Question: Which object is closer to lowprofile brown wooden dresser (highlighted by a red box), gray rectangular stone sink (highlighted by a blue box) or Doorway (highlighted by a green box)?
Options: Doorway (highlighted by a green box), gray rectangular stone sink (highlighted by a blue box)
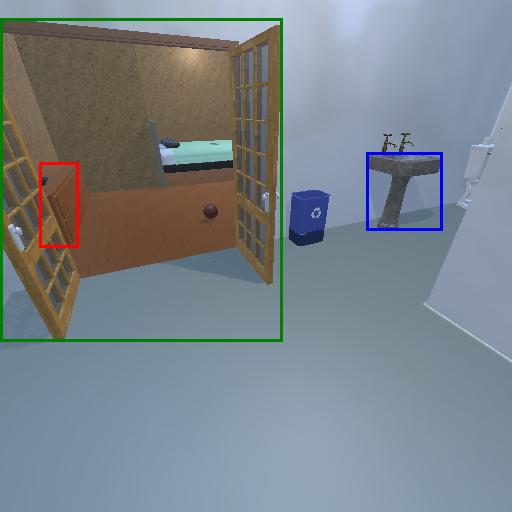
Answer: Doorway (highlighted by a green box)